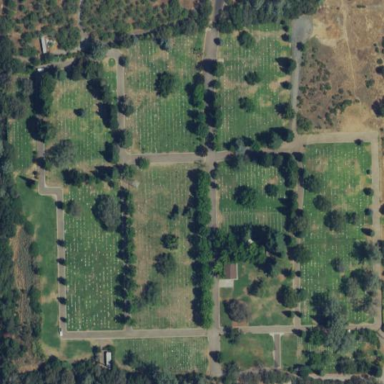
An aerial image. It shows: Cemetery.